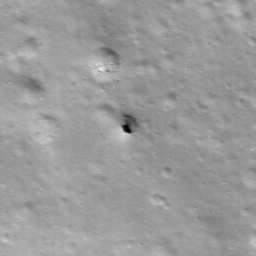
Pit: Stevinus 23
Host crater: Stevinus
Host type: impact_melt
Lunar coordinates: latitude -32.964, longitude 54.025